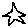
Label: star